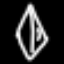
Label: diamond